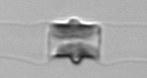
Label: Chaetoceros_didymus